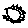
Label: sun